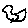
Label: bird